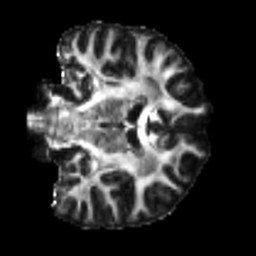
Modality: FA
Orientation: coronal
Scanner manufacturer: siemens
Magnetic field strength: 3 T
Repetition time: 4 s
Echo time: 0.0594 s